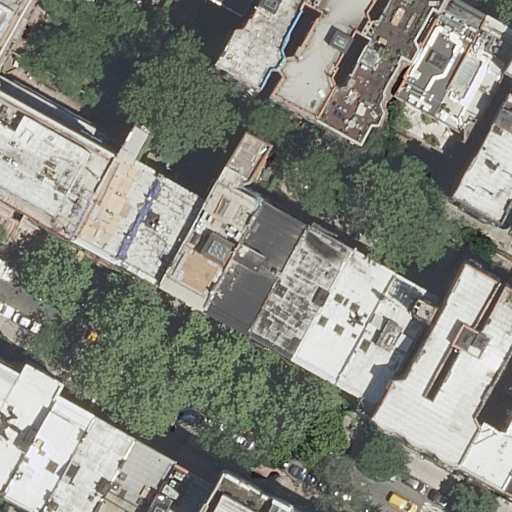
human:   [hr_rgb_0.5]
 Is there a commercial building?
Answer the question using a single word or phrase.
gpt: no

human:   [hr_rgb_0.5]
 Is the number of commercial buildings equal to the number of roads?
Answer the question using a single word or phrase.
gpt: no

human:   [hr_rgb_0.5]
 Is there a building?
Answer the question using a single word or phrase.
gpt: yes

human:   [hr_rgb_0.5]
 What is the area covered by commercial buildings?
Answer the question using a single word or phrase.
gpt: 0m2

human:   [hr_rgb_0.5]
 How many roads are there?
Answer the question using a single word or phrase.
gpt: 1

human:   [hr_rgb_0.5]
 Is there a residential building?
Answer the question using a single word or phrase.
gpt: yes

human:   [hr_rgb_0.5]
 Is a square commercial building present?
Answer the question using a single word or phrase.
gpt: no

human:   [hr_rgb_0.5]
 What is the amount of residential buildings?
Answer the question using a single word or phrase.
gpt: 25

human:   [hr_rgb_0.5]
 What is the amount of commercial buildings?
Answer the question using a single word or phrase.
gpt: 0

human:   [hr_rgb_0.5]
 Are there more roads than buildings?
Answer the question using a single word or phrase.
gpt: no

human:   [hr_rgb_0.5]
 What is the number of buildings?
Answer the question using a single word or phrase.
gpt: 25

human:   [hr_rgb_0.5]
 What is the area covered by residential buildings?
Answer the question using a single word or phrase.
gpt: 5351m2

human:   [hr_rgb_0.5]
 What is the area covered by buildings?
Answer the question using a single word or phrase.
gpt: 5351m2

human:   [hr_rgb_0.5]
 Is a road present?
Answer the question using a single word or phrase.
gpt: yes

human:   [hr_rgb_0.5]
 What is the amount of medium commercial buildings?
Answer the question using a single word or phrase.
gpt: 0

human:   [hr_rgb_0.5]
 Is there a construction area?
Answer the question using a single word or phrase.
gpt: no

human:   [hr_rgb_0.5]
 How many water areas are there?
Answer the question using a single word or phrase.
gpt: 0

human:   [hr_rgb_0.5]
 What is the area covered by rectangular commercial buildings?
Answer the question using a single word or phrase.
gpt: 0m2

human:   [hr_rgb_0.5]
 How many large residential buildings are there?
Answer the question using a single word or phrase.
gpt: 2

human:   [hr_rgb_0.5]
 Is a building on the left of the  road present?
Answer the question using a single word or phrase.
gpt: yes

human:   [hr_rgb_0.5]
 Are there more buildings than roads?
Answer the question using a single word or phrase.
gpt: yes

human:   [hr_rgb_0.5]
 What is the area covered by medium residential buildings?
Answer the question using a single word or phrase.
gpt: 3988m2

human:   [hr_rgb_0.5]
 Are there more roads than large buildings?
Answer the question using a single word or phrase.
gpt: no

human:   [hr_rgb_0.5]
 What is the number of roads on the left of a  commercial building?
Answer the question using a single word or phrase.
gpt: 0

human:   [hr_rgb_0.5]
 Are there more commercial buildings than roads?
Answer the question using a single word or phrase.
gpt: no

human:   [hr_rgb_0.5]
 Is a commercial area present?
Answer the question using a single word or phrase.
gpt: no

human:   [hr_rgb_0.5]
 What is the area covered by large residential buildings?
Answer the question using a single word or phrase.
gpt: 1232m2

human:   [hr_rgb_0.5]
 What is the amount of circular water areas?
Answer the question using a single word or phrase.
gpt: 0

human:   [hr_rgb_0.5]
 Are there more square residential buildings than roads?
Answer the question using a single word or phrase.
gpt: no

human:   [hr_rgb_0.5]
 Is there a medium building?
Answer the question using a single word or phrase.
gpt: yes

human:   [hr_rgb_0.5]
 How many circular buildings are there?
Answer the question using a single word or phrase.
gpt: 0

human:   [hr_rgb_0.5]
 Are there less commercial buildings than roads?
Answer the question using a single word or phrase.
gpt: yes

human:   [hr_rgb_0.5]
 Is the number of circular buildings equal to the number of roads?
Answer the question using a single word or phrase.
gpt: no

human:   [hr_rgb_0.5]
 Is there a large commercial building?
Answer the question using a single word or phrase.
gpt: no

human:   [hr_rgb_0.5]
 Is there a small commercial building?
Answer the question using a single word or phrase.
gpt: no

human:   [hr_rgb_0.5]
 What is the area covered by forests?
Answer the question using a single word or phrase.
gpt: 0m2

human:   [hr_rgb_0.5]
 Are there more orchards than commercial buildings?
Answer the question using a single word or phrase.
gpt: no

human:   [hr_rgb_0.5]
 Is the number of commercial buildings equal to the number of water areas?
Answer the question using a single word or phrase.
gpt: yes

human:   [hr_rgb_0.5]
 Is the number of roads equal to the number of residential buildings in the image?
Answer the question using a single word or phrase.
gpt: no

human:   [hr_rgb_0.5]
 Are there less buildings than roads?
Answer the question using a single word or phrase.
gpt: no

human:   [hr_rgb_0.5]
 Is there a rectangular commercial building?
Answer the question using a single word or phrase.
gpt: no

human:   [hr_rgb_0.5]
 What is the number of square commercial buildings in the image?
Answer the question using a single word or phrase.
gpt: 0

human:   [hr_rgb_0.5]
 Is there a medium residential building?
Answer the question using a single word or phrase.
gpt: yes

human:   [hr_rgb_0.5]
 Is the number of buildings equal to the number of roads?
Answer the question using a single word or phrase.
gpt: no

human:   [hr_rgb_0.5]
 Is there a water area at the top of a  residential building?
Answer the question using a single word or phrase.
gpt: no

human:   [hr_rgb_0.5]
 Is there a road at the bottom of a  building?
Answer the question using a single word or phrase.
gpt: yes

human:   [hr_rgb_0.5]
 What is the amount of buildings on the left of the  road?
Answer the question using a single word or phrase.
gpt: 9

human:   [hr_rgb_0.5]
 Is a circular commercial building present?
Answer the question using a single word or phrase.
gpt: no

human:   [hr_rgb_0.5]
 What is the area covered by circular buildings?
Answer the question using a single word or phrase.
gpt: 0m2

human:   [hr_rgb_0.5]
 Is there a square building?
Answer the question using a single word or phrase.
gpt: no

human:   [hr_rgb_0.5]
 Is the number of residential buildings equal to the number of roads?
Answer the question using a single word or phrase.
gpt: no

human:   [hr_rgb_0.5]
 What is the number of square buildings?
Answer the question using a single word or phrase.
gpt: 0

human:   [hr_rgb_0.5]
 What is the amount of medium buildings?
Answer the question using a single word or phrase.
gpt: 18

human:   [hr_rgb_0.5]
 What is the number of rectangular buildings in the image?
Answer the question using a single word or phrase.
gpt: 11

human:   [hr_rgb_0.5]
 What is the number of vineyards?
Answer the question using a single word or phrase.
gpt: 0

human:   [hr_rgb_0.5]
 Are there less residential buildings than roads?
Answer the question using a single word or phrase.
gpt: no

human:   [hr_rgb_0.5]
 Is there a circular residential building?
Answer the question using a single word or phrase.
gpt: no

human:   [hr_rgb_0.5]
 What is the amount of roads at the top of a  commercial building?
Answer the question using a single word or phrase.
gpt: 0

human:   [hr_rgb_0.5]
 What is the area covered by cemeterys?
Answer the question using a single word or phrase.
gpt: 0m2

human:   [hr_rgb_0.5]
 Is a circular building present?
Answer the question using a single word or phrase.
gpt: no

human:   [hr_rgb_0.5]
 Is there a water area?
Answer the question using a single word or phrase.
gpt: no

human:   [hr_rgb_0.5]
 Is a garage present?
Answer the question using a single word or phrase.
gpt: no

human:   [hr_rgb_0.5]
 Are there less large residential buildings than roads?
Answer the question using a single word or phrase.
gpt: no

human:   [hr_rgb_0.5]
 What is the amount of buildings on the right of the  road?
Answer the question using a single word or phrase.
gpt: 13